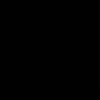
Label: dusty